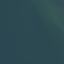
Land use / land cover class: SeaLake